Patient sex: M
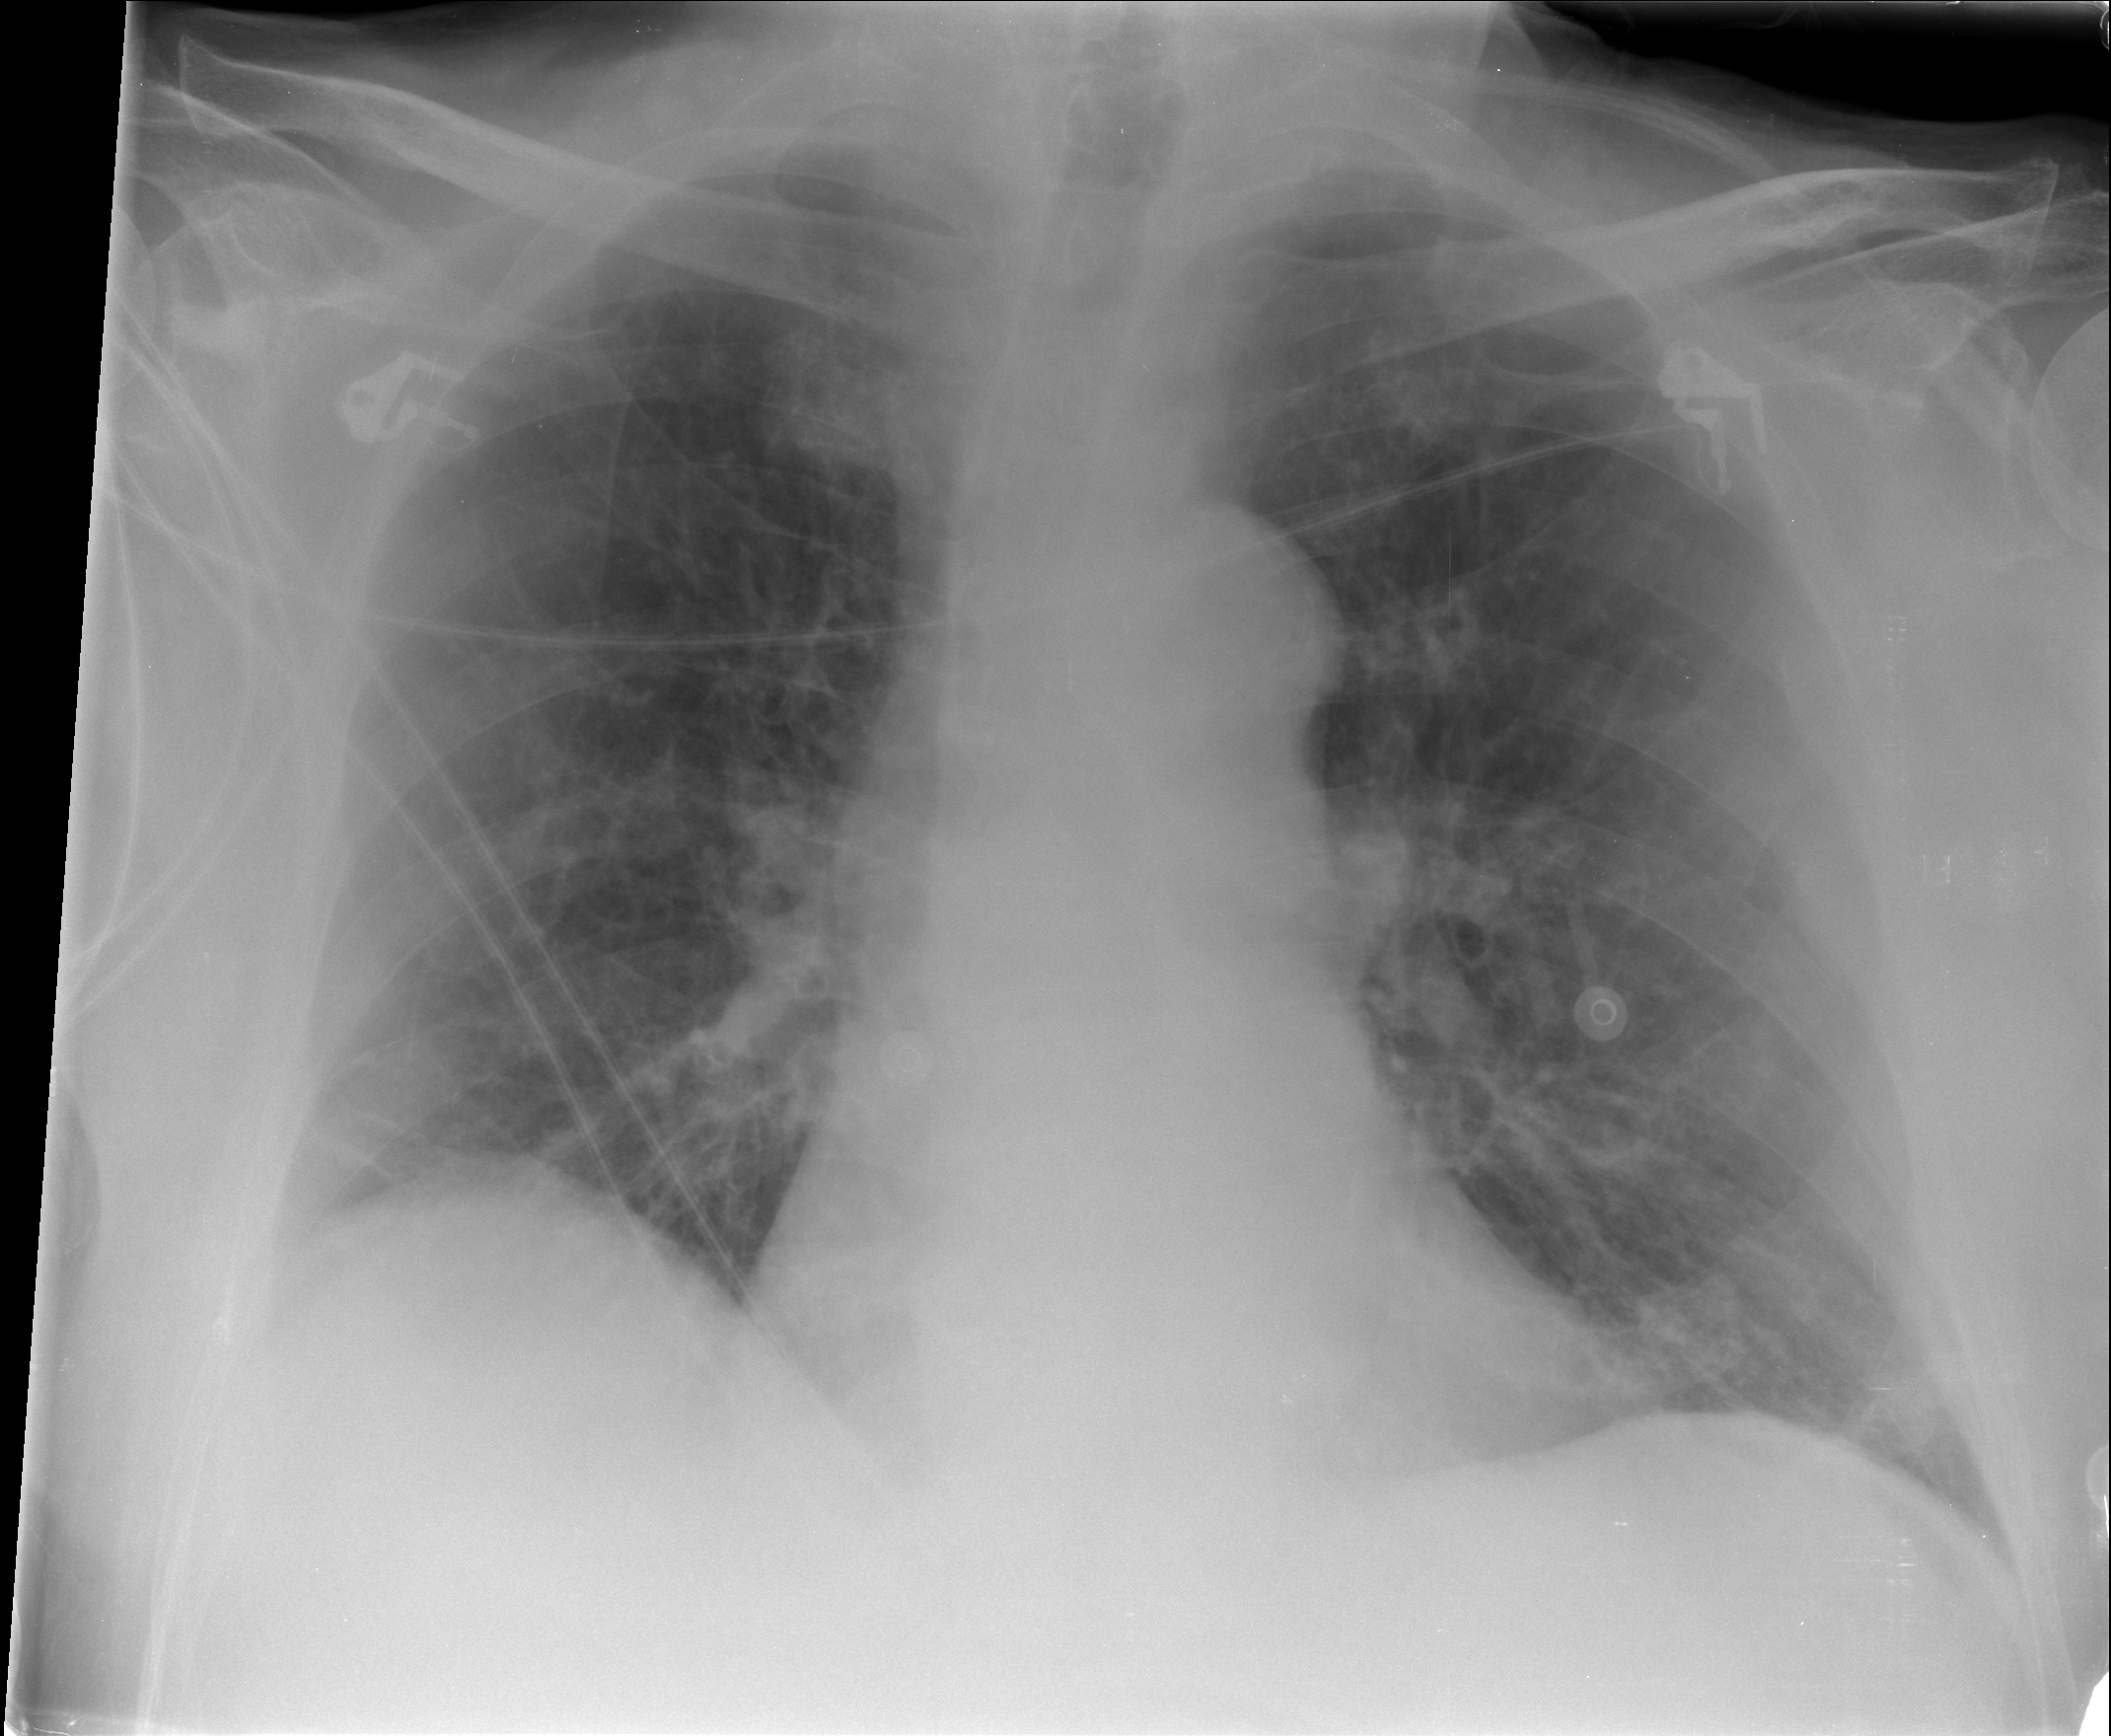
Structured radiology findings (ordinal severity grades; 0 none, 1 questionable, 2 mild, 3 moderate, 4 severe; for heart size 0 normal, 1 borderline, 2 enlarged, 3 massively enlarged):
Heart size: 0
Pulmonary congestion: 0
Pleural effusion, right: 1
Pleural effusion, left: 0
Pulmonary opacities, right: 0
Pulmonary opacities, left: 0
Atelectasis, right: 2
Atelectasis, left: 0